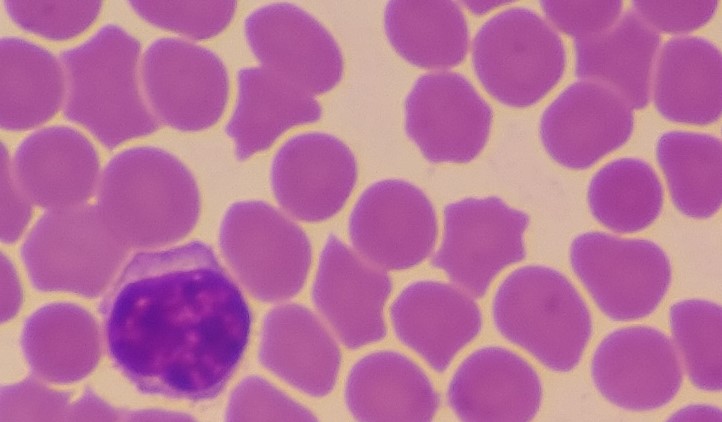
White blood cell type: Lymphocyte